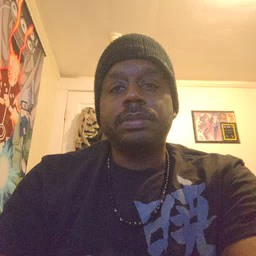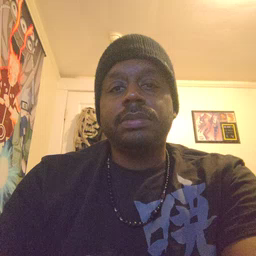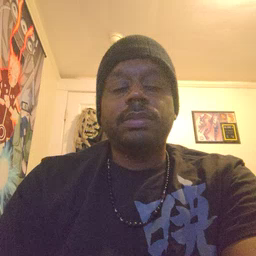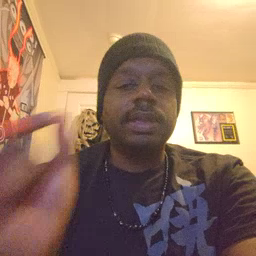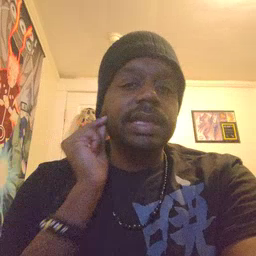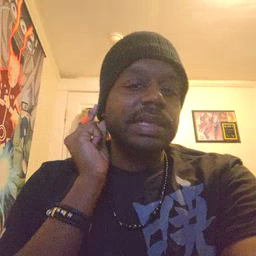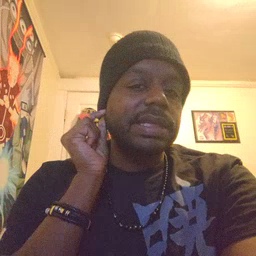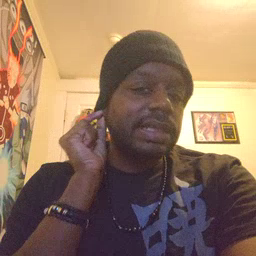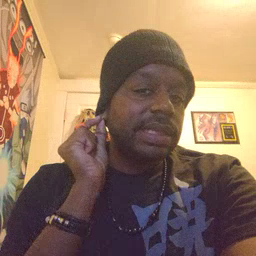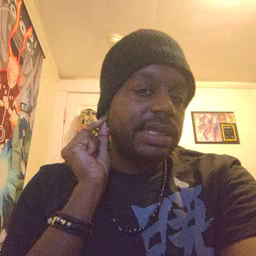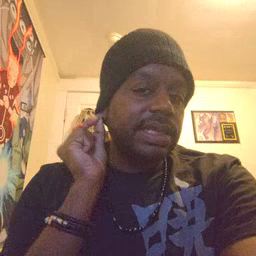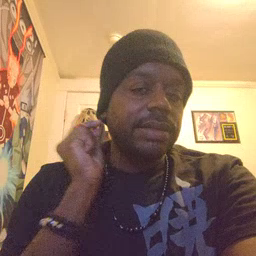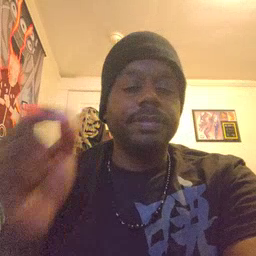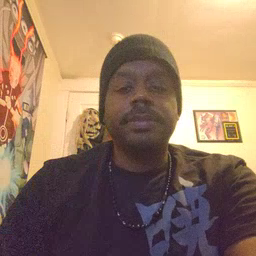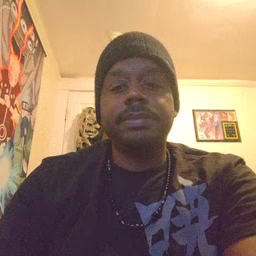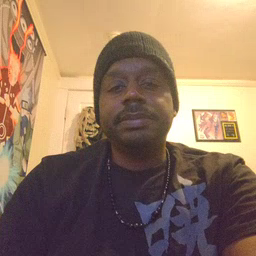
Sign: ear